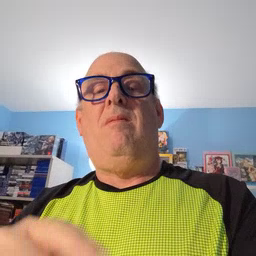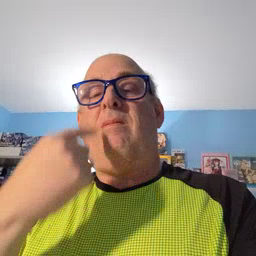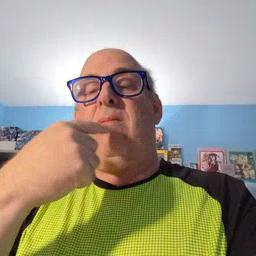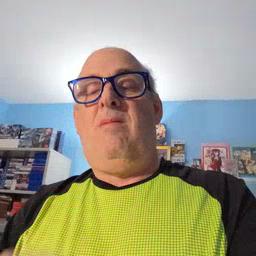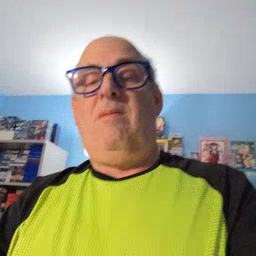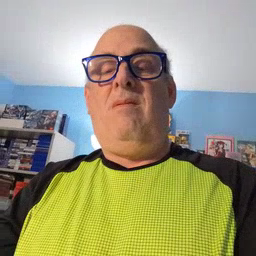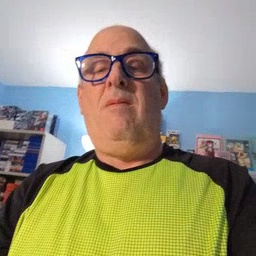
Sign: mouth